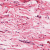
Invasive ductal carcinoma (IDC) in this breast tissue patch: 0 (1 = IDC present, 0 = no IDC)